Question: i ve created a tableview and customized the tableview with the image covering the entire table view cell.everything works fine but the problem is i m getting a white gap between the adjacent tableview cells.i ve even the set the tableview seperator style as null.but still not able to remove the white boder between the two adjacent cells.below is the code

code for assigning the table view image..
'''
- (void)viewDidLoad {
[super viewDidLoad];
[self.tableview1 setSeparatorStyle:UITableViewCellSeparatorStyleNone];
[self.tableview1 setAllowsSelectionDuringEditing:TRUE];
}
UIImage *image=[UIImage imageNamed:@"listy.png"];
UIImageView *imageView1=[[UIImageView alloc]initWithImage:image];
imageView1.contentMode=UIViewContentModeScaleToFill;
cell.backgroundView=imageView1;
[imageView1 release];
NSString *imagefile1 = [media1 objectAtIndex:indexPath.row];
NSString *escapedURL=[imagefile1 stringByAddingPercentEscapesUsingEncoding:NSASCIIStringEncoding];
mi.url=[NSURL URLWithString:escapedURL];
[objMan manage:mi];
cell.accessoryType=UITableViewCellAccessoryDisclosureIndicator;
cell.textLabel.text=[story objectAtIndex:indexPath.row];
cell.textLabel.backgroundColor=[UIColor clearColor];
cell.detailTextLabel.text=[descriptiondesc objectAtIndex:indexPath.row];
cell.detailTextLabel.backgroundColor=[UIColor clearColor];
return cell;
-(CGFloat)tableView:(UITableView *)tableView heightForRowAtIndexPath:(NSIndexPath *)indexPath
{
return 77;
}
'''
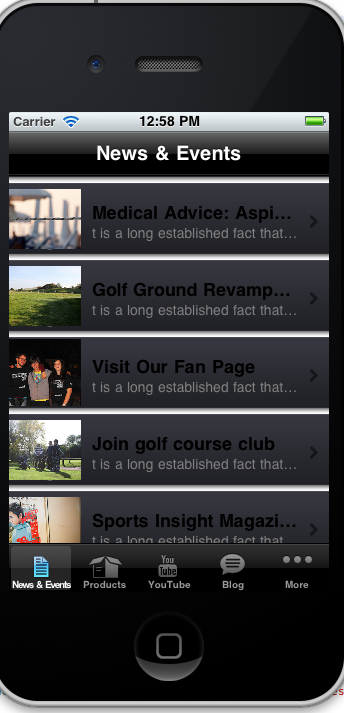
Answer: The cell's background image in that tutorial is 320x84, try changing the height of your rows to 84, or resizing the image and see if that changes anything.

If you are using a "standard" cell, which it looks from your code that you are (UITableViewCellStyleSubtitle), try creating a custom cell by subclassing UITableViewCell, and add the background imageview as well as your labels in there, just like it is done in that tutorial, rather than working with a standard cell.